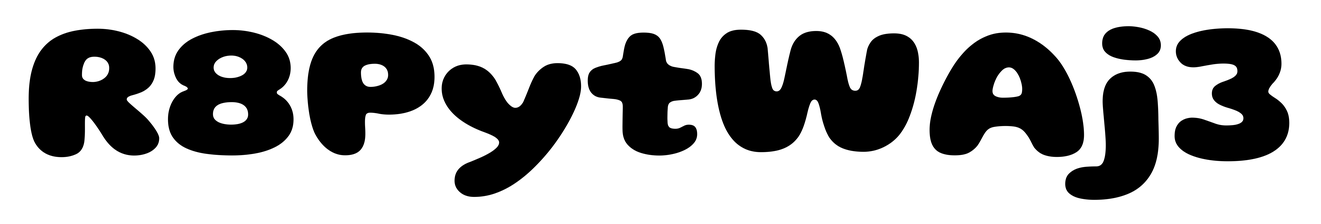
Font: Gluten_ExtraBold